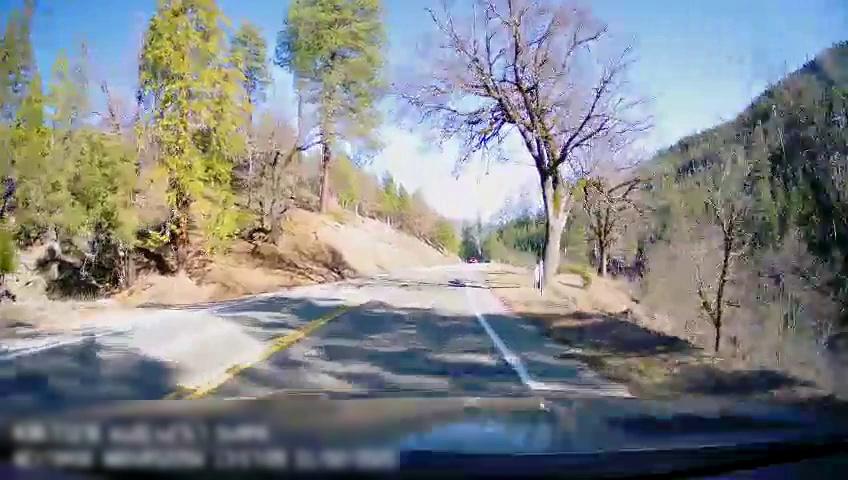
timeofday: Day
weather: Sunny
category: Drivable Space
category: Drivable Space
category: Lanes | Opposite Lane
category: Lanes | Current Lane
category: Lanes | Opposite Lane
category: Lanes | Current Lane